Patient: sex M, age 54
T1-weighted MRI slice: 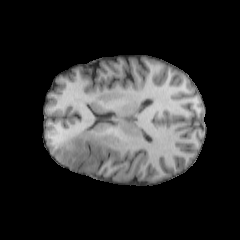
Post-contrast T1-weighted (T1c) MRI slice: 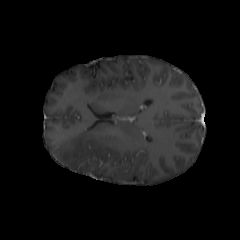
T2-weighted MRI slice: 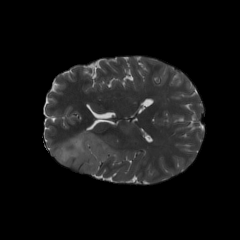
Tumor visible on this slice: yes
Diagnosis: Astrocytoma, IDH-wildtype
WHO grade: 3